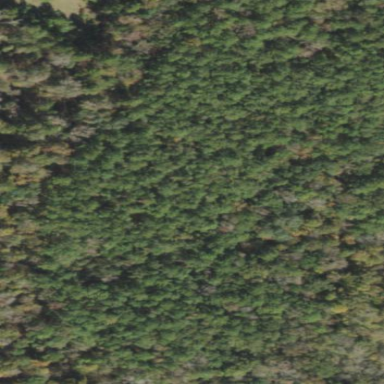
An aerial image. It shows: Woodland consisting mainly of needle-leaved trees.